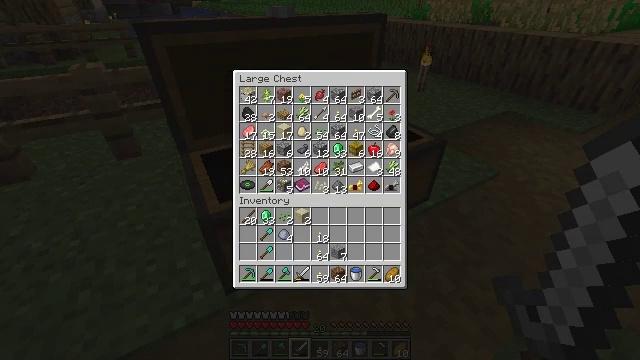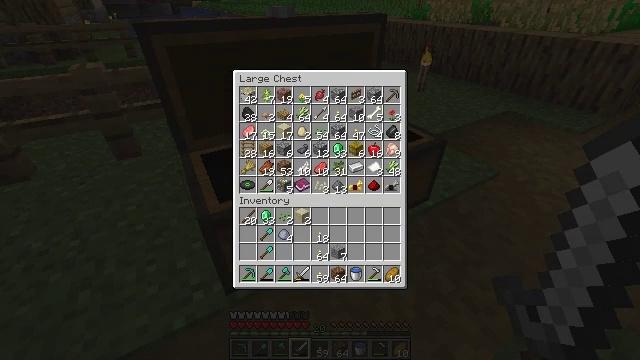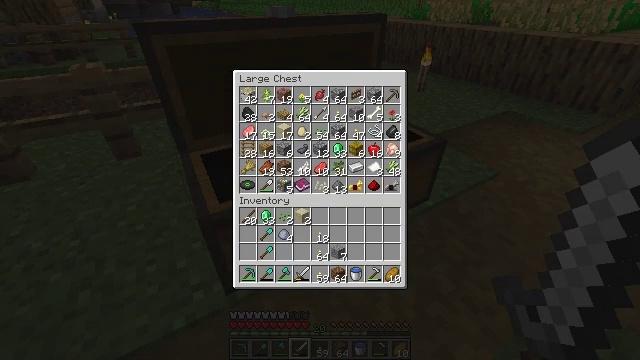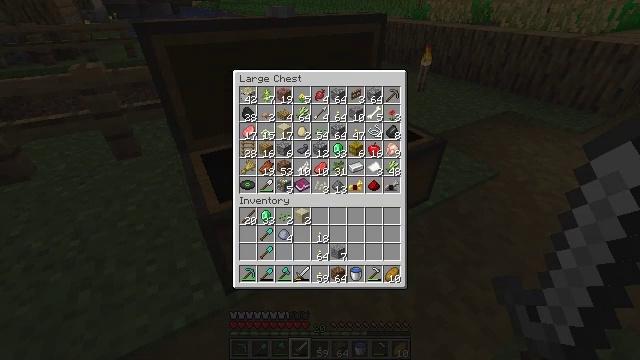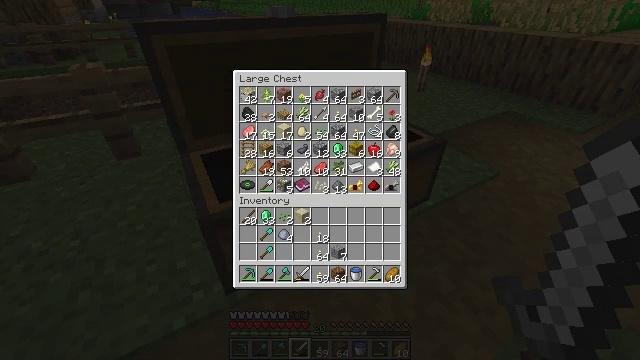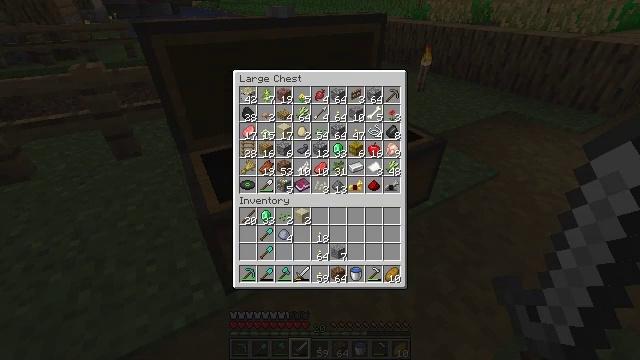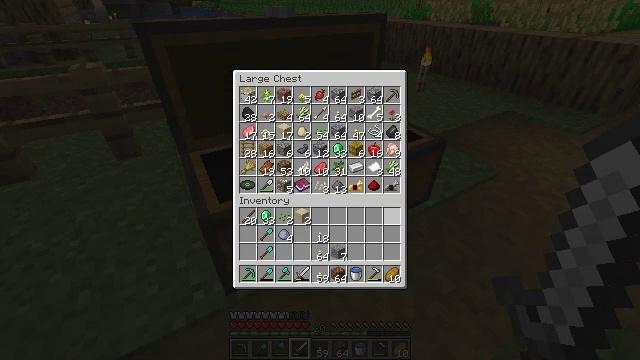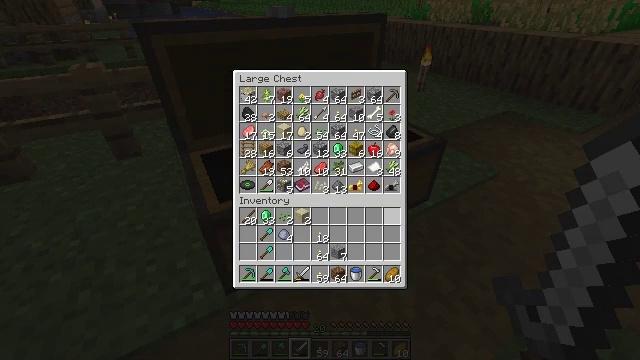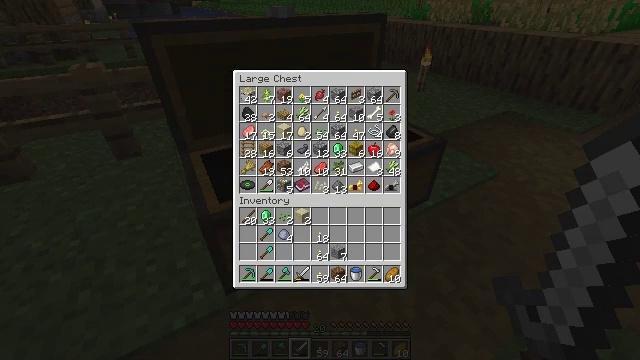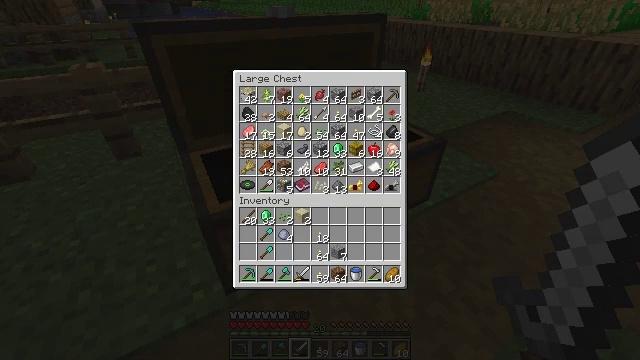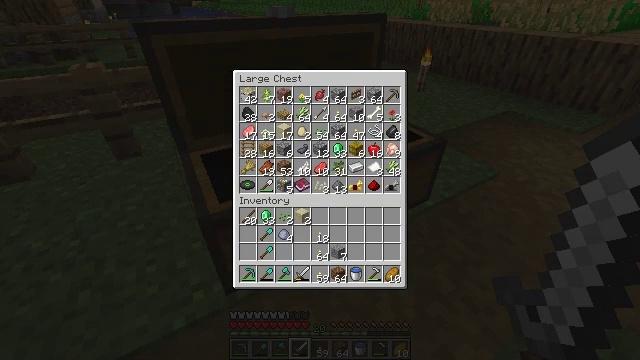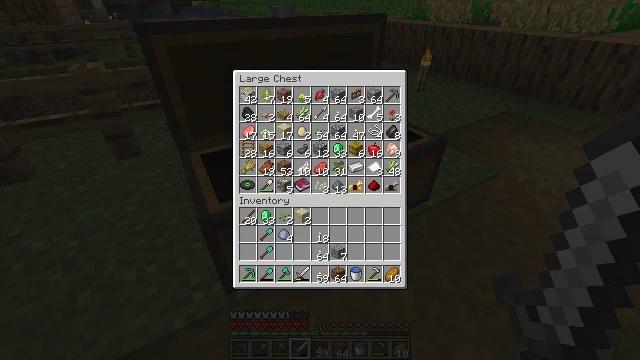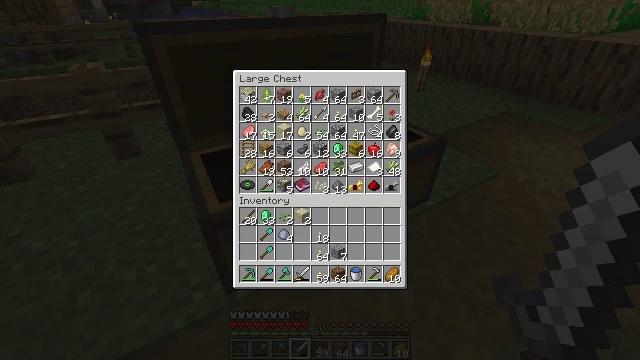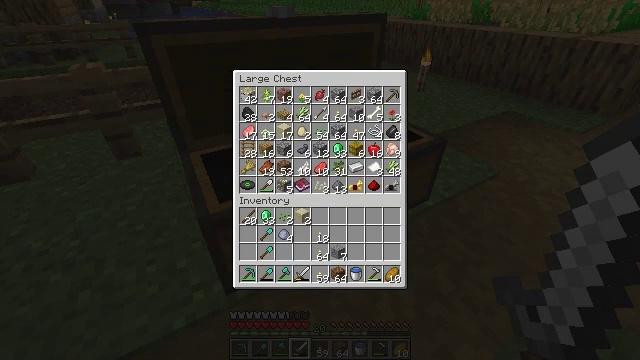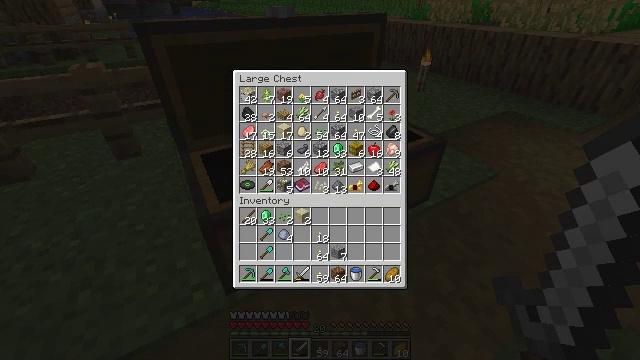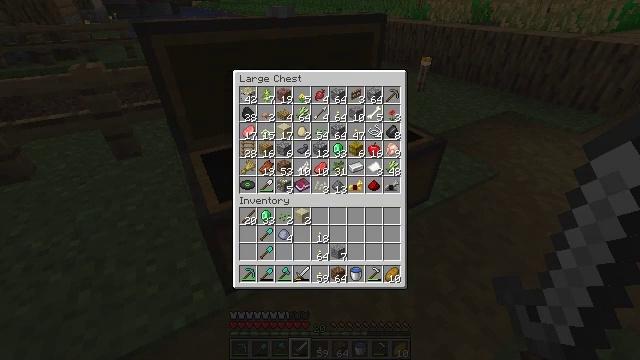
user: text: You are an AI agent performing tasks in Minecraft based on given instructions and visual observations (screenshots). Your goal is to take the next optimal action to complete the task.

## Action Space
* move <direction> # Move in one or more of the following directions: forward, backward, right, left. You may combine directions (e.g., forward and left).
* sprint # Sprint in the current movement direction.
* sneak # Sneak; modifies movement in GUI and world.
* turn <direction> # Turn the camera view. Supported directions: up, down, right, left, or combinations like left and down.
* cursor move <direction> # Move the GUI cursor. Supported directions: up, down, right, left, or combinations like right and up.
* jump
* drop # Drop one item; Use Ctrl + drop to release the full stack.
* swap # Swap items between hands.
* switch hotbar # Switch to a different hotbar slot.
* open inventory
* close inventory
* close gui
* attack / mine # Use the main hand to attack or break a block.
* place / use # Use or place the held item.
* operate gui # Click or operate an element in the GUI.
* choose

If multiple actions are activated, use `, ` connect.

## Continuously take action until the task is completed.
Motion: motion action
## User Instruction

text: Combine wooden slabs and a bookshelf to craft the lectern.
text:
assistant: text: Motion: cursor move down
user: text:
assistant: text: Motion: cursor move down
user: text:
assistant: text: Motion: cursor move left and down
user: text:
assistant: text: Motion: cursor move left and down
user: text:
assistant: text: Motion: cursor move left
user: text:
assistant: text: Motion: no_op
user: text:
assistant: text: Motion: cursor move left
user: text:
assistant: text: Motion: cursor move left
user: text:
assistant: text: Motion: cursor move left
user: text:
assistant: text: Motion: cursor move left
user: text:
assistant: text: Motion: cursor move left
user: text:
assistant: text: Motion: cursor move left
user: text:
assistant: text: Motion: cursor move left
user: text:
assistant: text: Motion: cursor move left
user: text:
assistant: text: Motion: no_op
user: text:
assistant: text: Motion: no_op
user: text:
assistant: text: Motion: no_op
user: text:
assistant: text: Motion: no_op
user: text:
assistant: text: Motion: no_op
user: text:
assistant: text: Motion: no_op
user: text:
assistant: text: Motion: no_op
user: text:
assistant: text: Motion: no_op
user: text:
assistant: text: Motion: no_op
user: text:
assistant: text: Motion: no_op
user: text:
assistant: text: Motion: no_op
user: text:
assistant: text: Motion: no_op
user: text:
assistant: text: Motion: no_op
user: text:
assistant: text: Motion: no_op
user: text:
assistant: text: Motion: no_op
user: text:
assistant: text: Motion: no_op